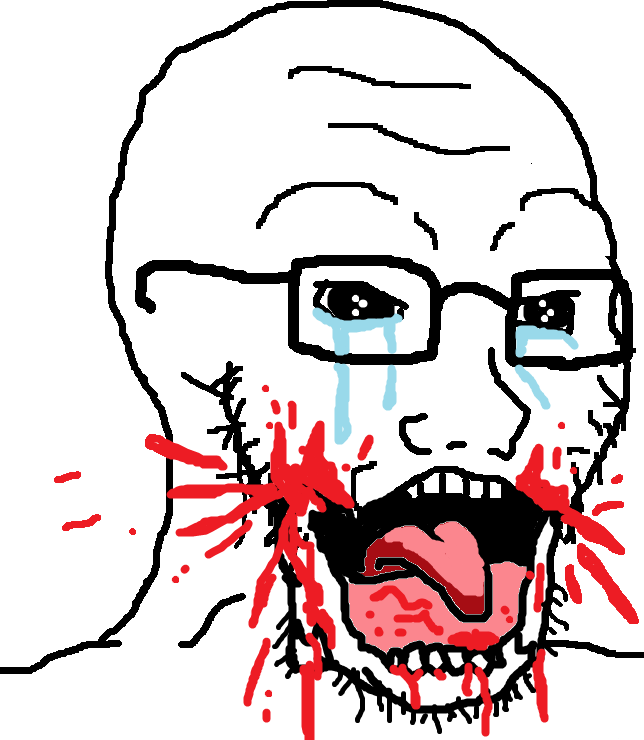
Label: 5_Soyjak